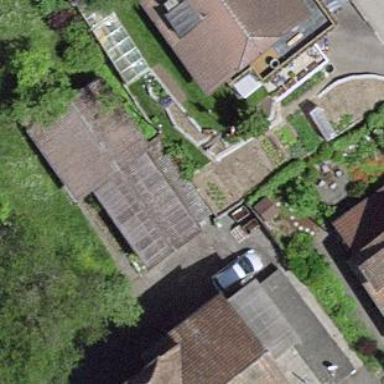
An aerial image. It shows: Shed building.